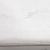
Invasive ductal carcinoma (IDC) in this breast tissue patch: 0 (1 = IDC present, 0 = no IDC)